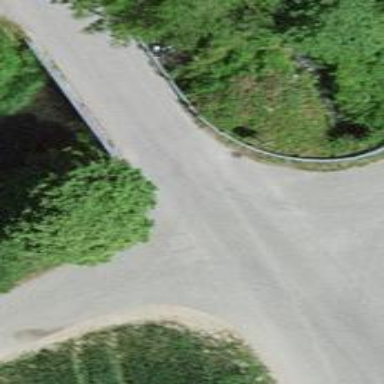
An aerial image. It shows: Unclassified road with paved surface.